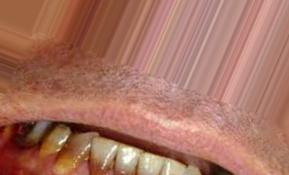
Condition: Tooth Discoloration